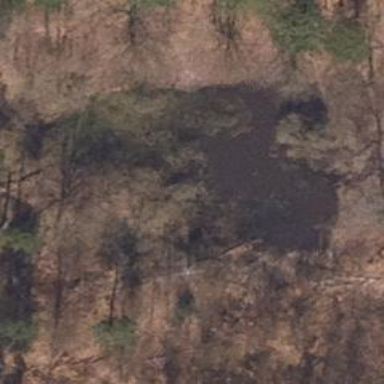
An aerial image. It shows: Wetland area.